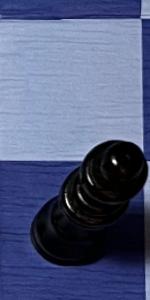
Label: Queen_Black